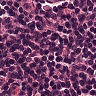
Metastatic tissue present: no